Interaction volume radius: 10 \u00c5
Interaction volume height: 15 \u00c5
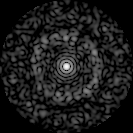
Disorder parameter: 0.8396